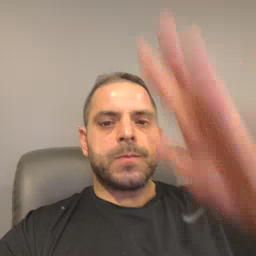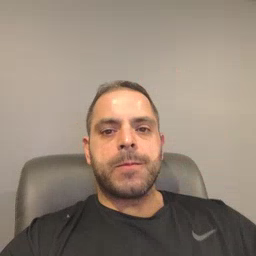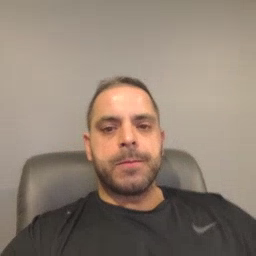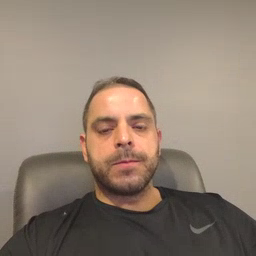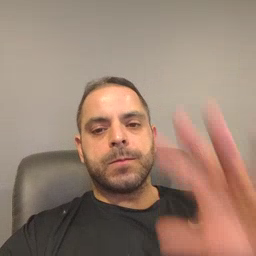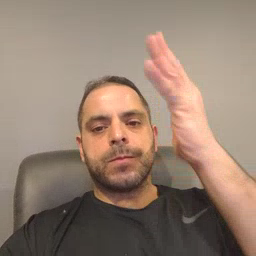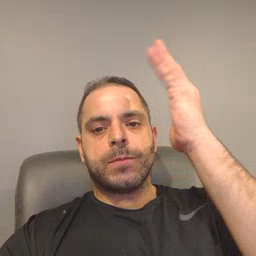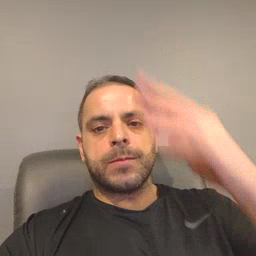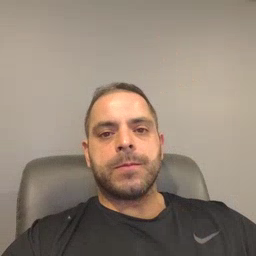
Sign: tree